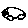
Label: car